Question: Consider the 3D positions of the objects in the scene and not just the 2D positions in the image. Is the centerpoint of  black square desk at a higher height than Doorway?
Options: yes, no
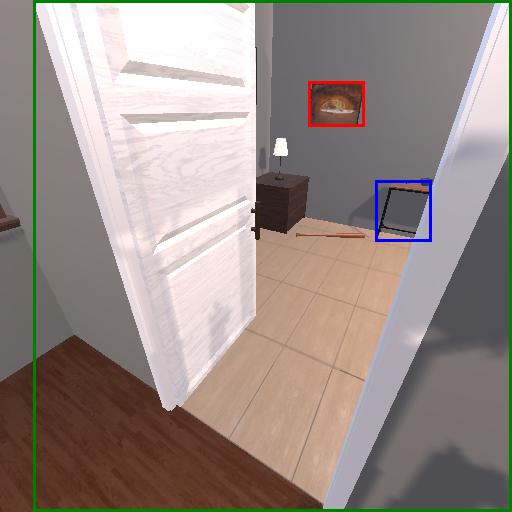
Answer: yes